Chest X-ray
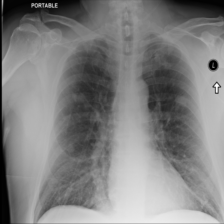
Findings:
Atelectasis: negative
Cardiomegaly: negative
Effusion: negative
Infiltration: negative
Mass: positive
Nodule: negative
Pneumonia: negative
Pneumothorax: negative
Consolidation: negative
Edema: negative
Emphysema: negative
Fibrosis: negative
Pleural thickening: negative
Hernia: negative